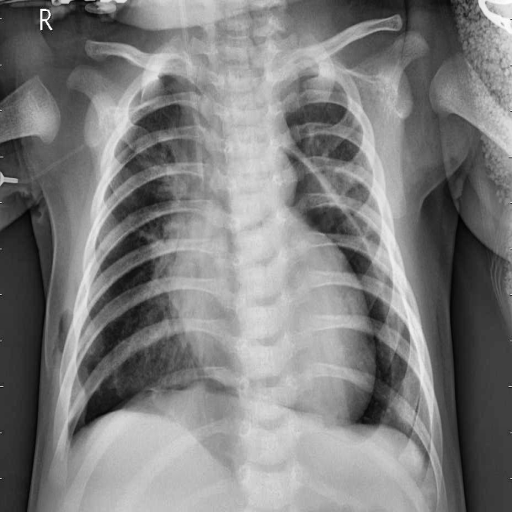
Finding: PNEUMONIA